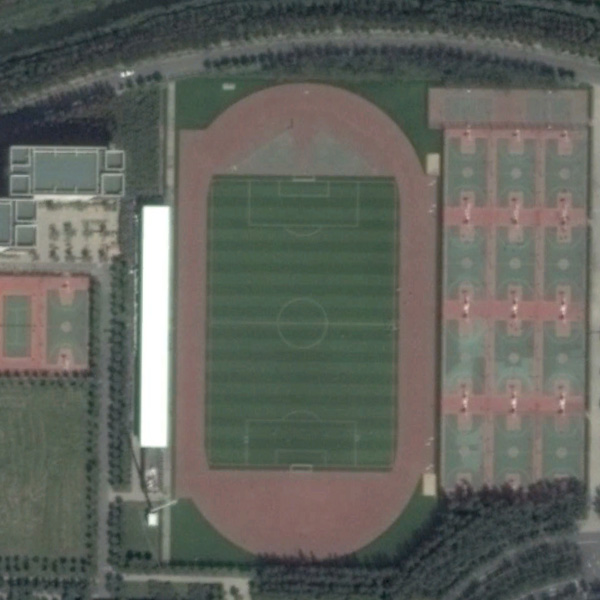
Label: Playground